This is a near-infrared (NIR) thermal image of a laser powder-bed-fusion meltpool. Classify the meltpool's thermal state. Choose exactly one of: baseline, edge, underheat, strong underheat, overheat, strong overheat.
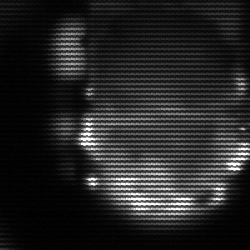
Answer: baseline